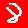
Digit: 8